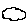
Label: cloud